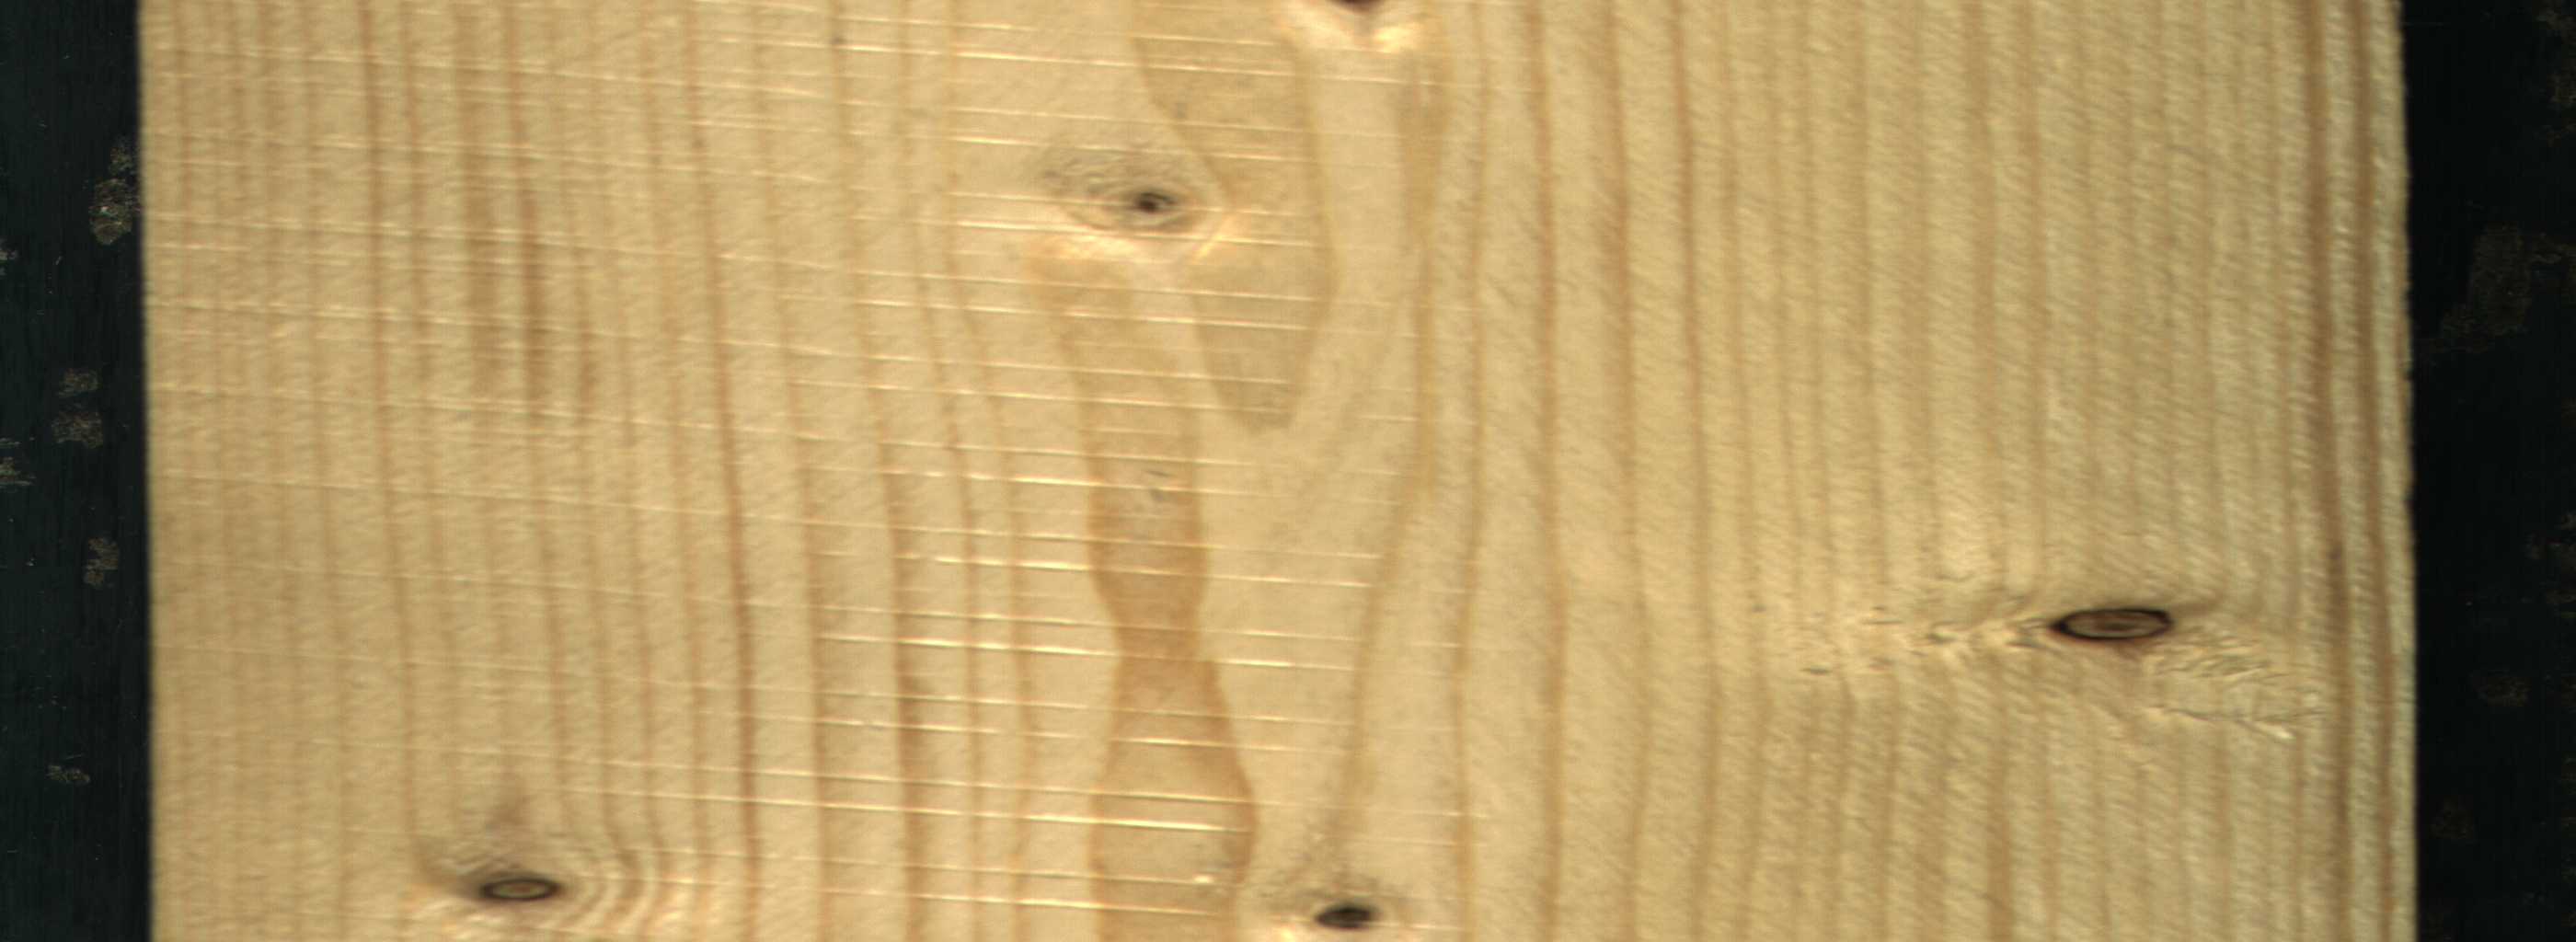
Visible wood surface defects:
Dead_Knot
Dead_Knot
Dead_Knot
Live_Knot